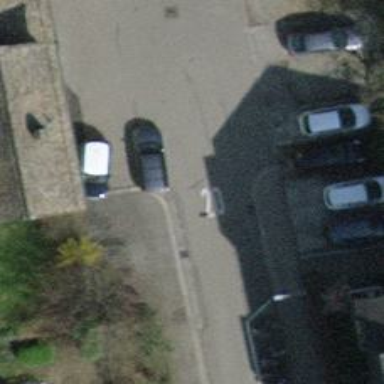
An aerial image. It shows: Kerb serving as barrier.